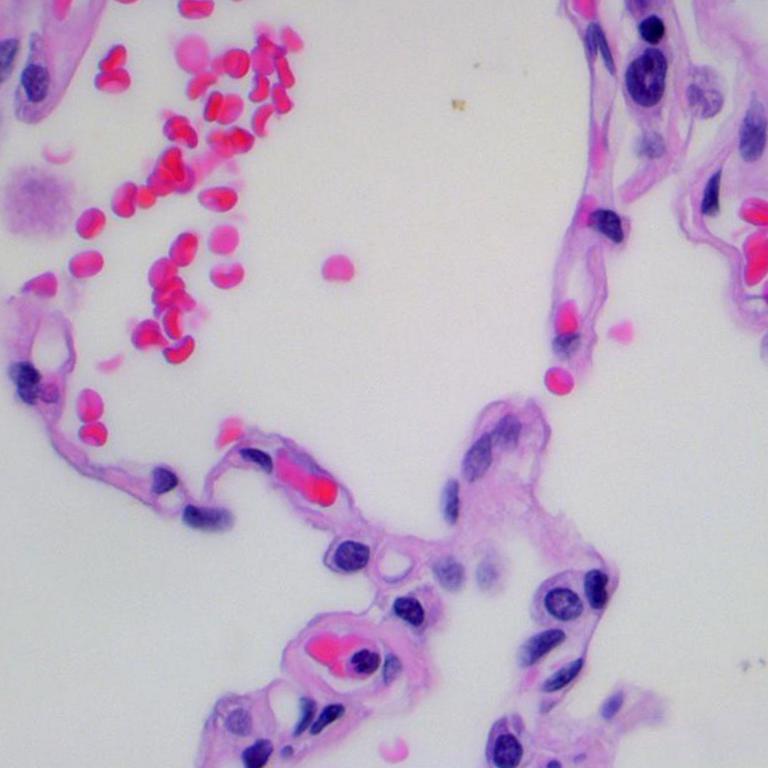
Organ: lung
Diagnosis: benign